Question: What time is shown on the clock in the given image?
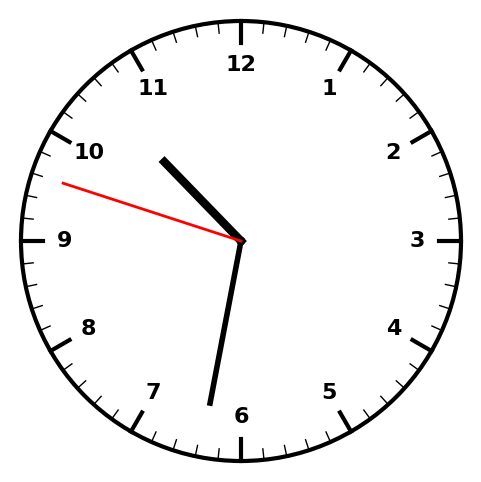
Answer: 10:31:48